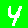
Digit: 4